Question: I am wanting to pull data from a database (i'm using Laravel as the framework) that has a selection of dates to then show the user on the frontend calendar these dates are unavailable and block them out so they can't select them.
My db structure is:

I have the standard code from jQueryUI website:
'''
<link rel="stylesheet" href="/css/redmond/jquery-ui-1.10.4.custom.css">
<script src="//code.jquery.com/ui/1.10.4/jquery-ui.js"></script>
<script>
$(function() {
$( "#from" ).datepicker({
defaultDate: "+1w",
changeMonth: true,
numberOfMonths: 2,
onClose: function( selectedDate ) {
$( "#to" ).datepicker( "option", "minDate", selectedDate );
}
});
$( "#to" ).datepicker({
defaultDate: "+1w",
changeMonth: true,
numberOfMonths: 2,
onClose: function( selectedDate ) {
$( "#from" ).datepicker( "option", "maxDate", selectedDate );
}
});
});
</script>
'''
So how would I get my data into the calendar to display only available dates. I'm trying to make a simple reservation calendar.
Thanks in advanced.
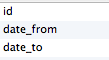
Answer: -
> var dates = ["2013-03-14","2013-03-15","2013-03-16"]
-
Use <URL>, something like this:
'''
beforeShowDay: function(date) {
var d = $.datepicker.formatDate('yy-mm-dd', date);
return [ dates.indexOf(d) == -1 ]
}
'''